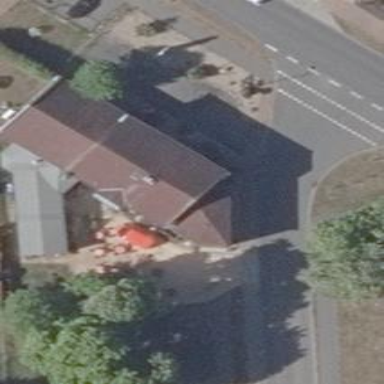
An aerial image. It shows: Restaurant.